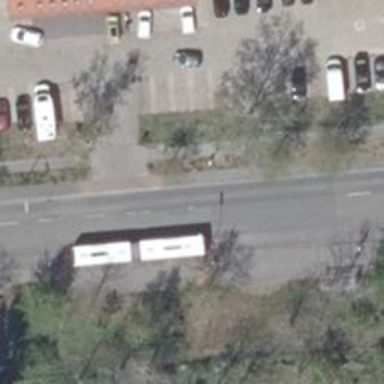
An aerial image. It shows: Public transport stop position.